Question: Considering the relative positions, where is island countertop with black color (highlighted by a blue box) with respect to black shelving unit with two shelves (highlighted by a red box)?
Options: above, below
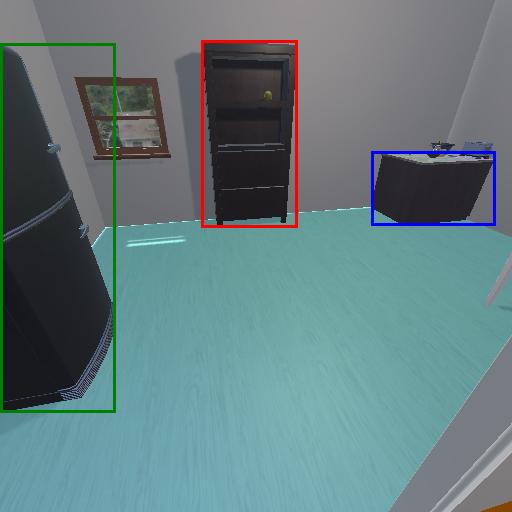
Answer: above